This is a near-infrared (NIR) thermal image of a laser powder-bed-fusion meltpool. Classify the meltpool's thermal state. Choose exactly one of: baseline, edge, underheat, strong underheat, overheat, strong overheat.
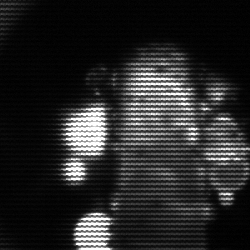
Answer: strong underheat